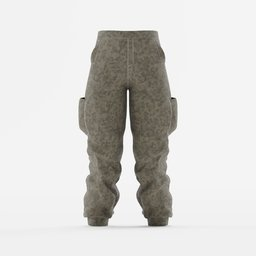
Label: people